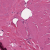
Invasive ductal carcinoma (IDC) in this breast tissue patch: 0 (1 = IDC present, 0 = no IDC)